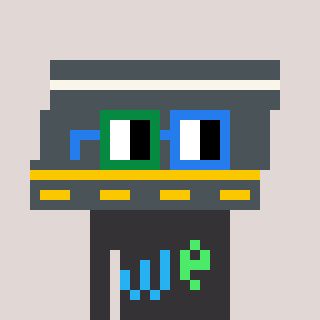
a pixel art character with square green and blue glasses, a road-shaped head and a grayscale-colored body on a warm background